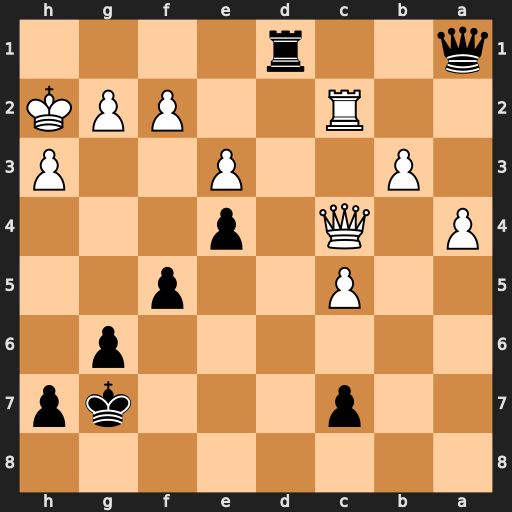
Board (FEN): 8/2p3kp/6p1/2P2p2/P1Q1p3/1P2P2P/2R2PPK/q2r4
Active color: b
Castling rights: -
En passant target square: -
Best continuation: Rh1+ Kg3 Rxh3+ Kf4 Rh4+